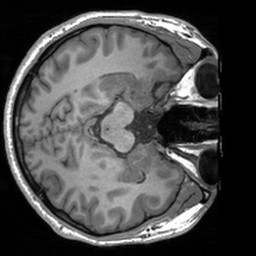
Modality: T1w
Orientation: axial
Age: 25
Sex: male
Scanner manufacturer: siemens
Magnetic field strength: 3 T
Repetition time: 1.9 s
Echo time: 0.00226 s